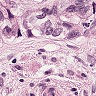
Metastatic tissue present: yes